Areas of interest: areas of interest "Library"
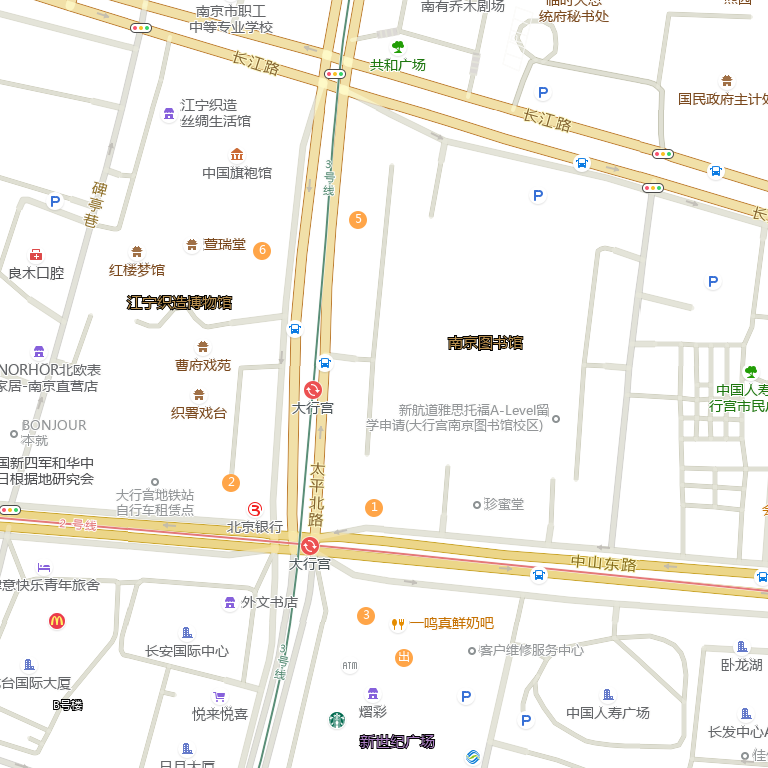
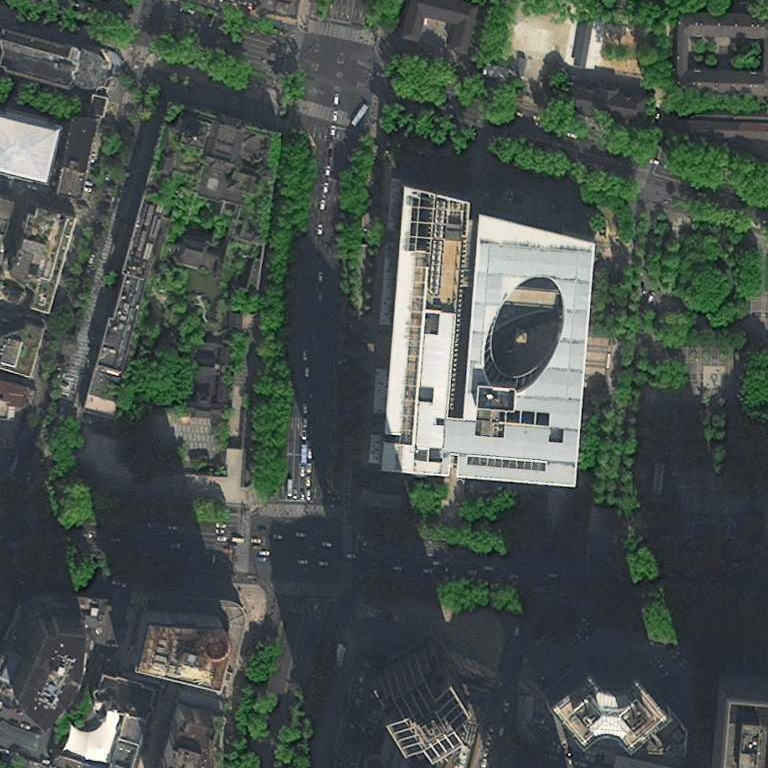